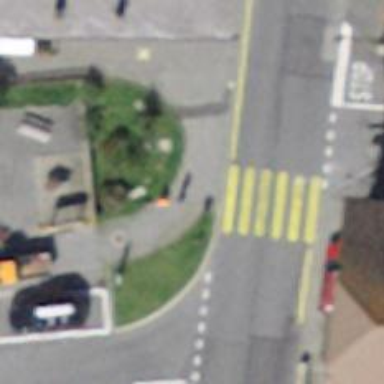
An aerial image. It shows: Sidewalk.